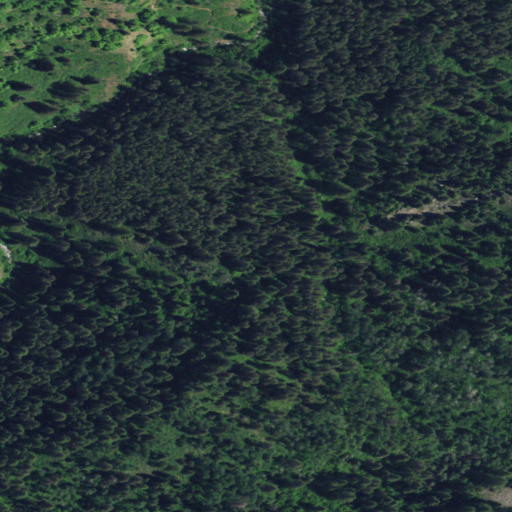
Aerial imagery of valley in Idaho named Beartrap Canyon containing evergreen forest, shrub, and deciduous forest